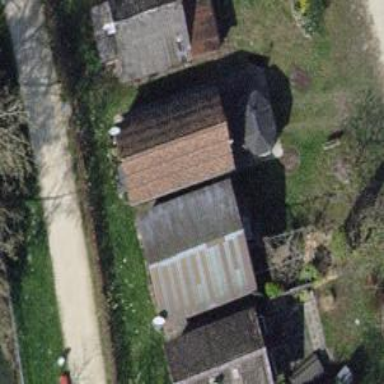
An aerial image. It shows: Shed.